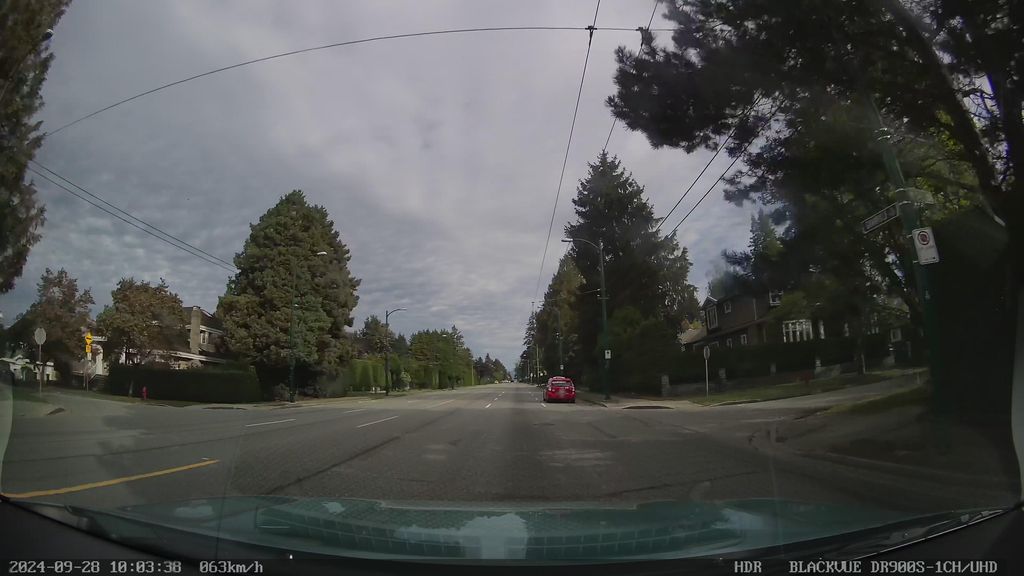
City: vancouver